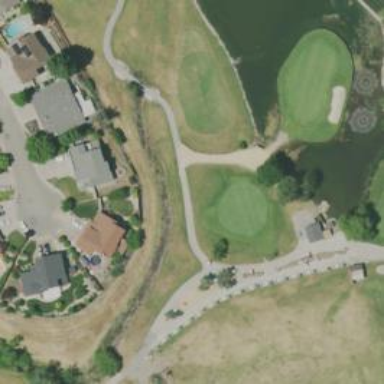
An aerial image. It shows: Footway that serves as golf path.